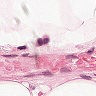
Metastatic tissue present: no